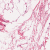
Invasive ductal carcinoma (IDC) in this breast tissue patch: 0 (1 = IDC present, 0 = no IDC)